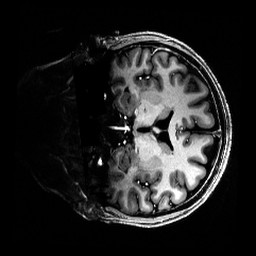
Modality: T1w
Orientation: coronal
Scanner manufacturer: siemens
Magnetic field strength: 6.98 T
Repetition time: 5 s
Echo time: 0.00343 s